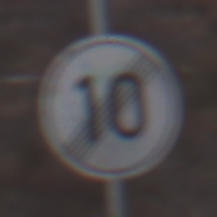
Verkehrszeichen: EndeGeschwindigkeit10
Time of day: SunriseSunset
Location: Outdoor (Suburban)
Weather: PartlyCloudy
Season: NotSpecified
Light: Natural